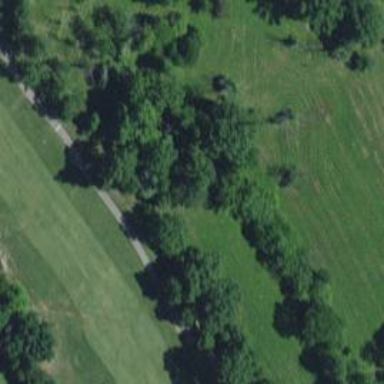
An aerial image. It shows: Path designed for golf carts.